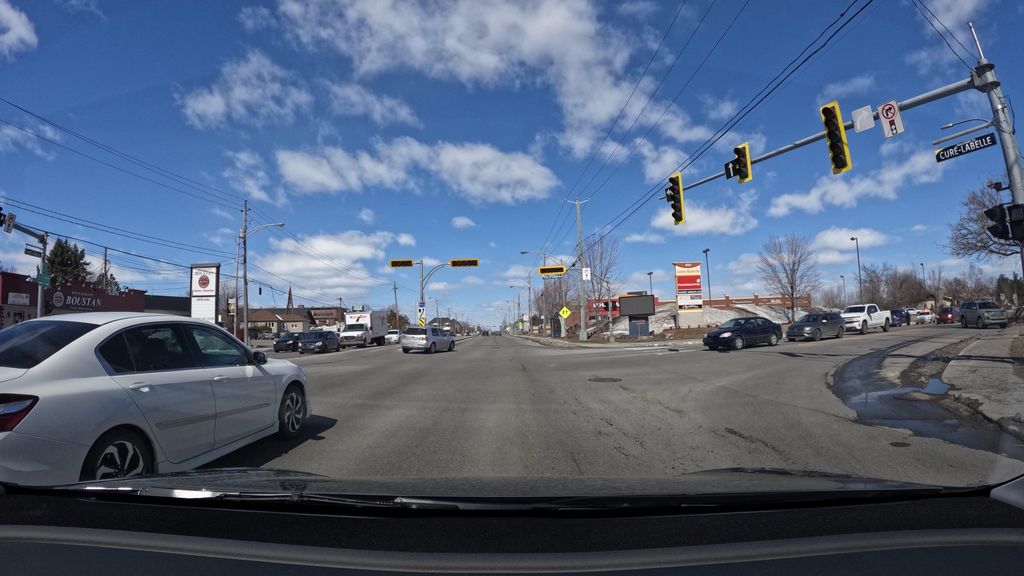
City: montreal